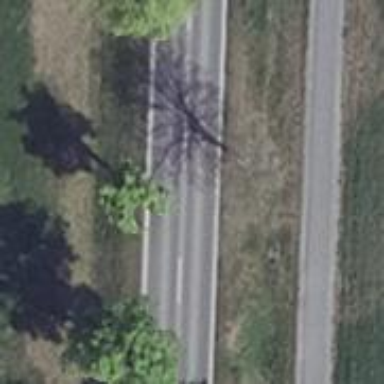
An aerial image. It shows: Deciduous broadleaved tree.